Question: ASP .NET 3.5 MVC2 application is running from Visual Web Developer Express 2010 by pressing F5
All pages are served from localhost.
Default browser is Internet Explorer 10. after clicking in some links in application message
>
appears in Web Developer. After clicking ok and clicking on some links in web application, this message appears again and again.
How to disable this message ?
This message starts to occur if browser was upgraded to Internet Explorer 10 using Windows Update.
If browser was Internet Explorer 9 this message never appears.
OS is Windows 7 x64.
I applied changes from answer and closed Web Developer and IE 10:
I added INTERACTIVE user and checked Allow as shown in image below. System user with Allow
permission already exists.
Problem persist.
Link referenced to answer applies to Windows 2000 only but I have windows 7.
How to fix this ?

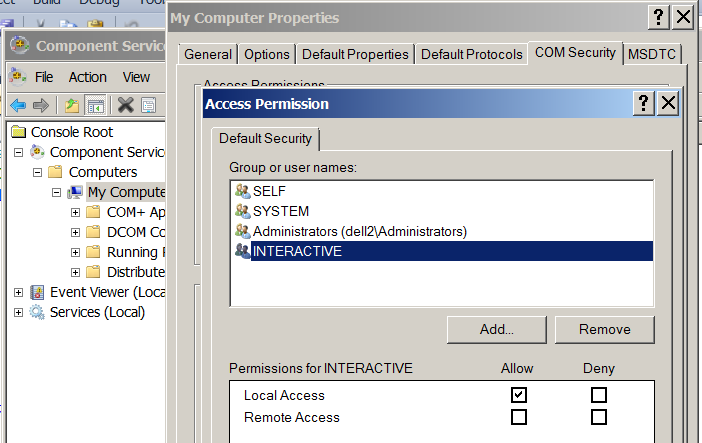
Answer: Start commandprompt (run as admin) and run the following command:
regsvr32.exe "%ProgramFiles(x86)%\Common Files\Microsoft Shared\VS7Debug\msdbg2.dll
Problem solved!